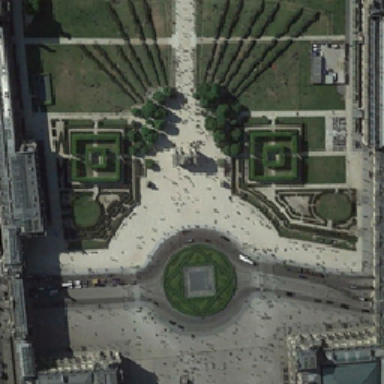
There are many people and some green trees in the square between two long buildings .